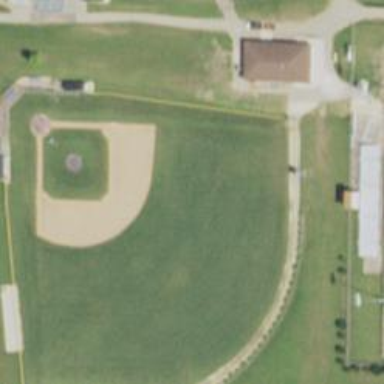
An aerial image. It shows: Baseball pitch for leisure land.